You are looking at the wavelet scalogram of a bearing's acceleration signal. Based on the visible evidence, which condition applies: normal, inner_race, outer_race, ball?
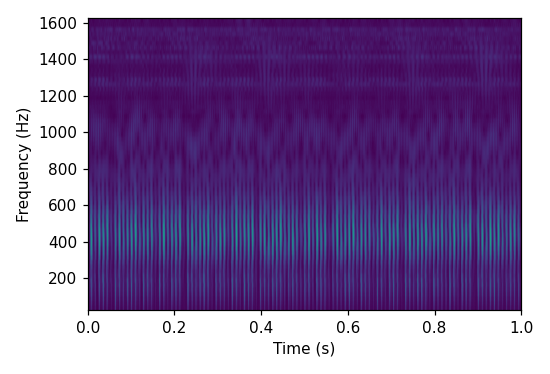
Answer: outer_race